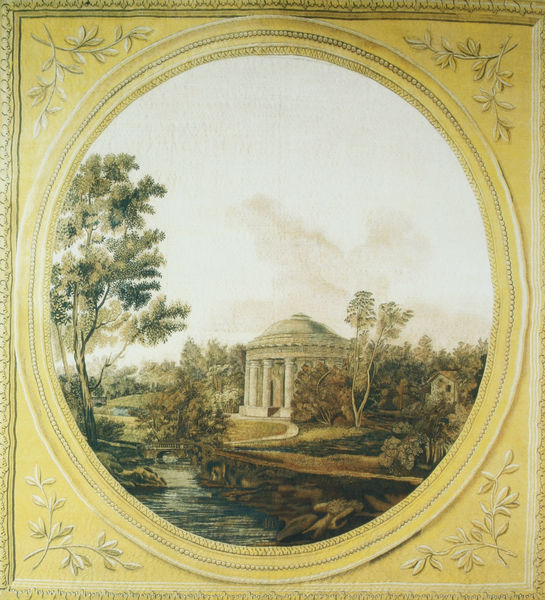
Titel: Gobelin. Tempel der Freundschaft in Pawlowsk
Standort: St. Petersburg
Institution: Schloss Pawlowsk
Schlagwörter: baum, blau, blätter, felsen, gemälde, himmel, schatten, wasser, wolken, bäume, fluss, gelb, grün, landschaft, see, teich, ufer, blumen, braun, grau, hell, licht, marmor, schmuck, säulen, weiss, dach, gras, haus, park, rasen, weg, wiese, wolke, malerei, muster, ornament, architektur, barock, rahmen, stein, steine, spiegel, ast, bach, häuser, natur, spiegelung, stamm, zweige, brücke, busch, büsche, gebüsch, hütte, pfad, rauch, sonne, sträucher, wege, gold, stickerei, stoff, klassizismus, england, perlen, rokoko, seide, wald, zart, oval, passpartout, rund, tondo, garten, ranken, relief, farbig, berge, kuppel, flus, romantik, steg, tapete, gobelin, handarbeit, detail, ornamente, stuck, grass, antike, medaillon, münchen, lichtung, sumpf, kranz, altar, ionisch, hain, tempel, monopteros, pavillon, rundtempel, dorisch, gottheit, kraut, geln, klassik, pavillion, eierstab, frosch, klenze, pastoral, rundbau, quelle, parklandschaft, landschaftsgarten, monopterus, menopteros, temietto, petrowsk